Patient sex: M
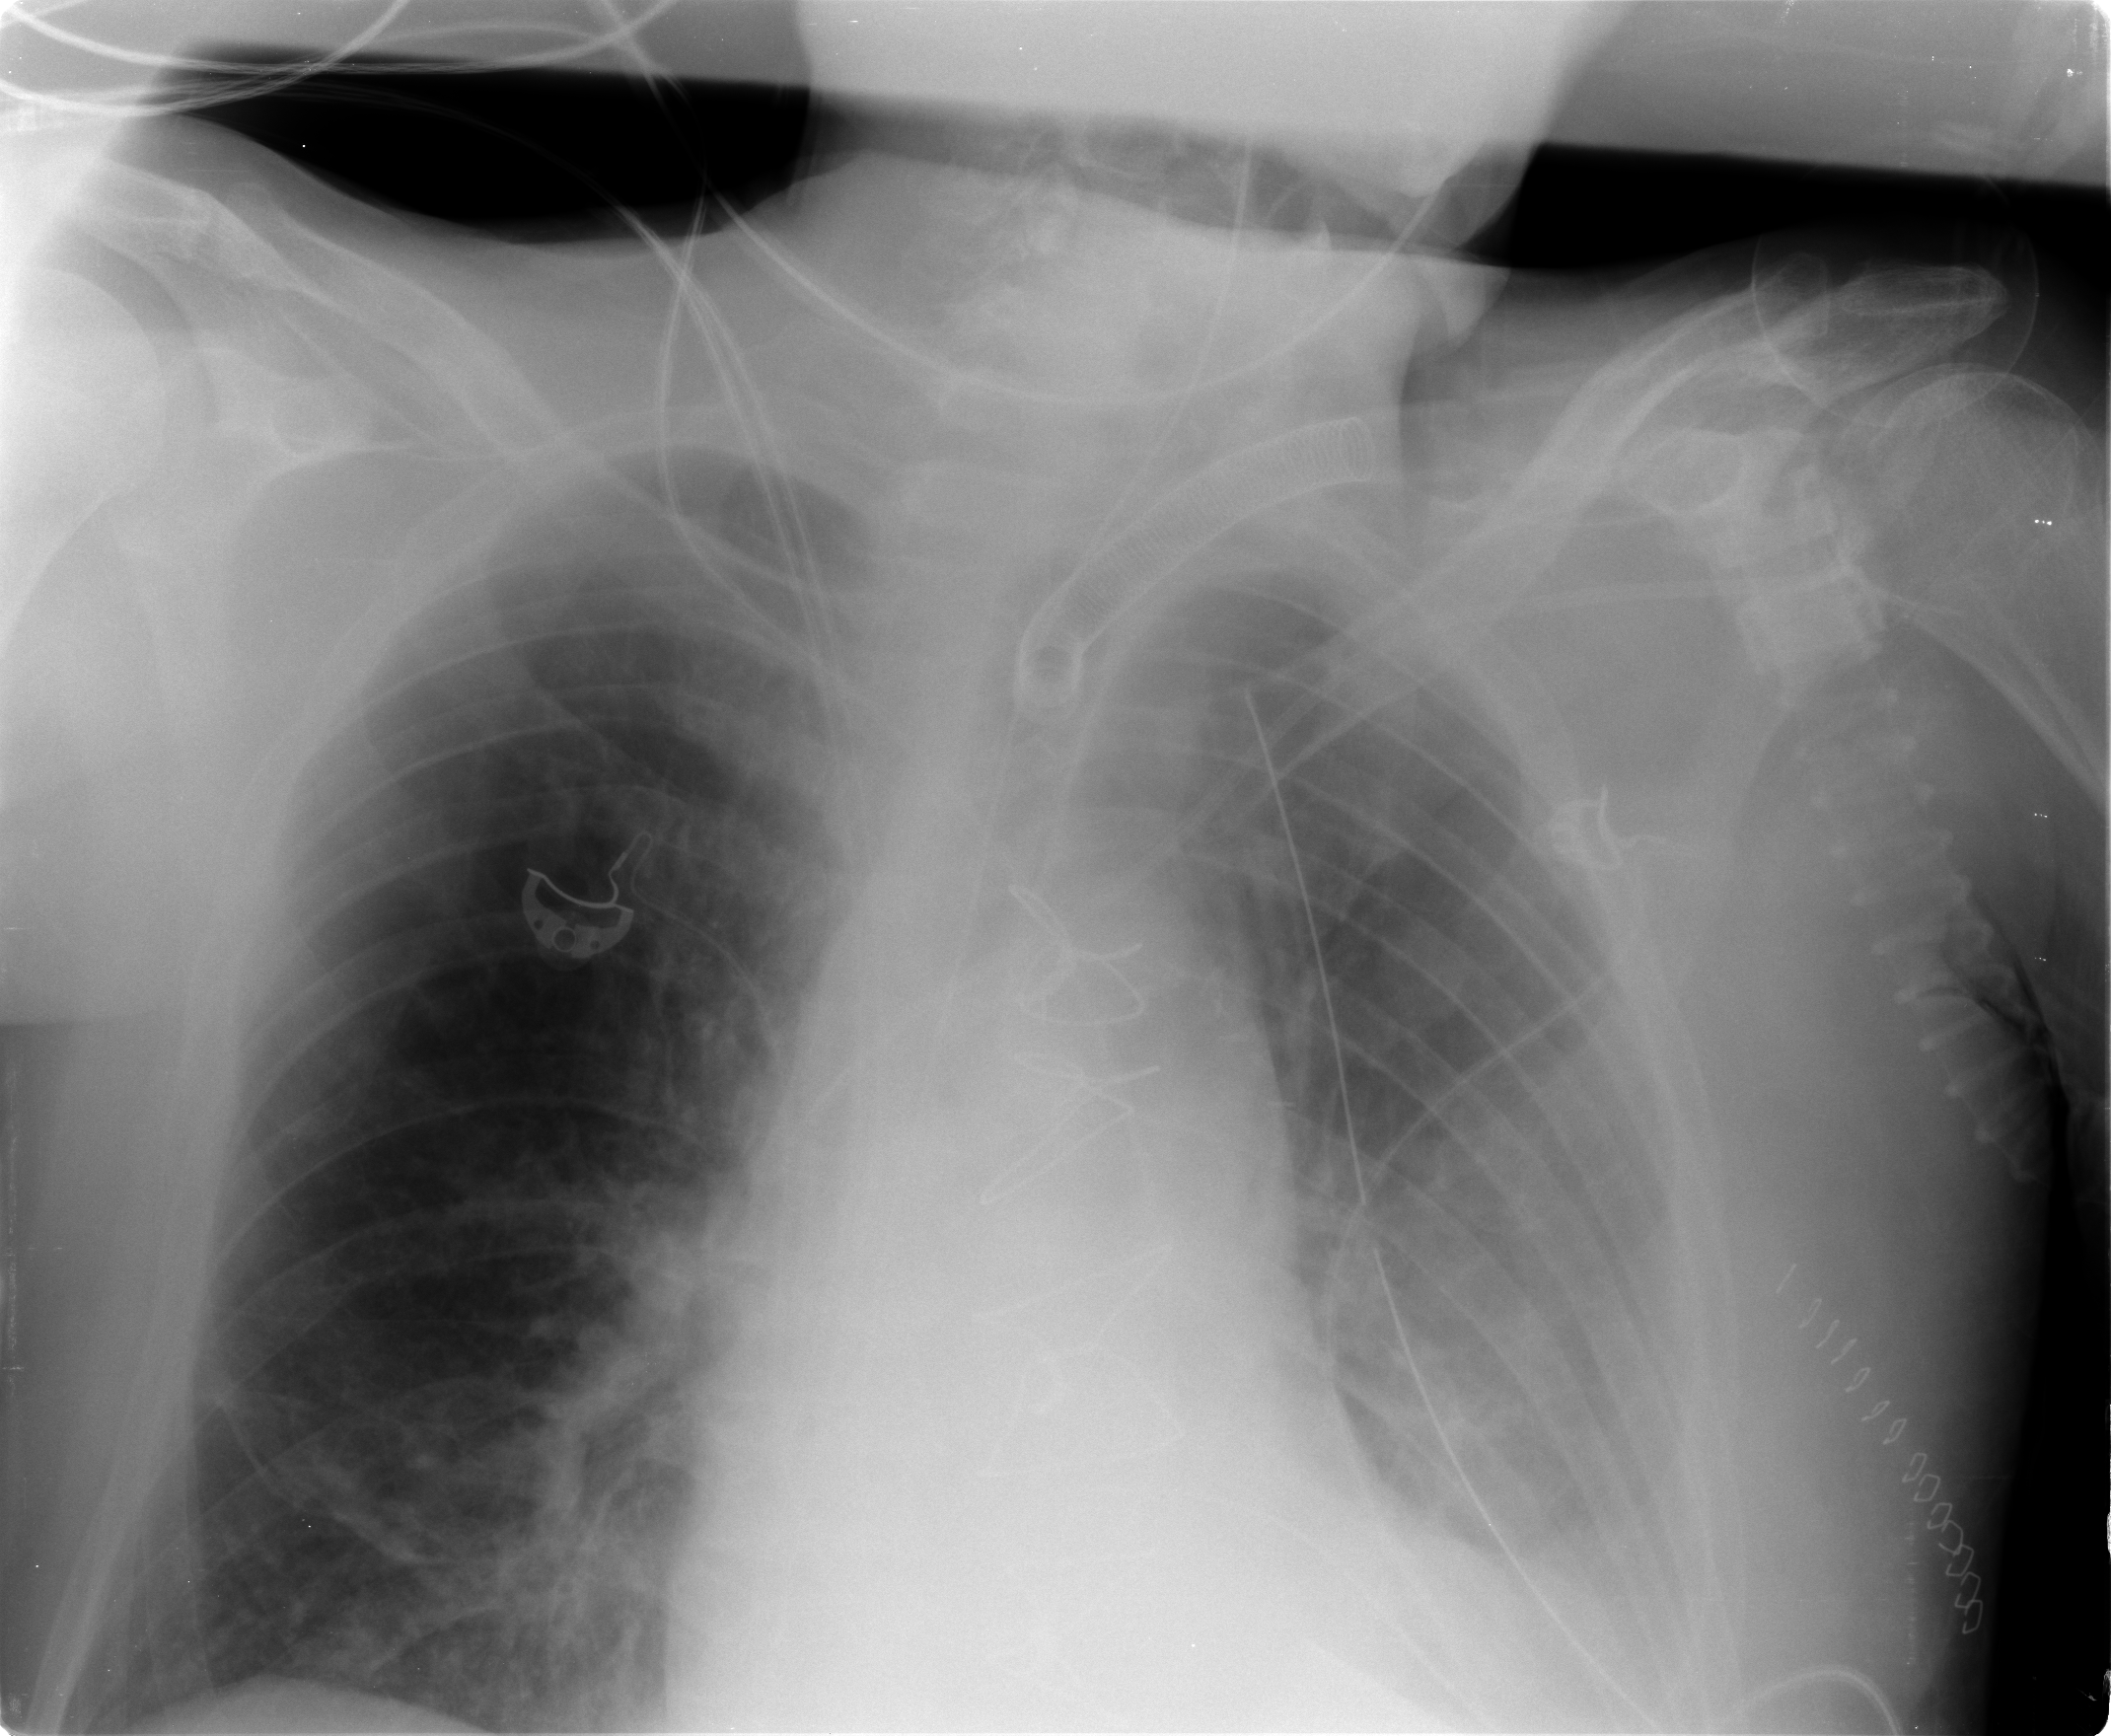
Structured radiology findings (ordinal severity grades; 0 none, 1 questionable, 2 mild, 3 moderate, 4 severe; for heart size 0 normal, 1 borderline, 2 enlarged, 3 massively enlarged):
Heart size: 1
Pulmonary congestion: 2
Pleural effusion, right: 0
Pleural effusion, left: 2
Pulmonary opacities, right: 0
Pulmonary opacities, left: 0
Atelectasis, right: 2
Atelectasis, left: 2